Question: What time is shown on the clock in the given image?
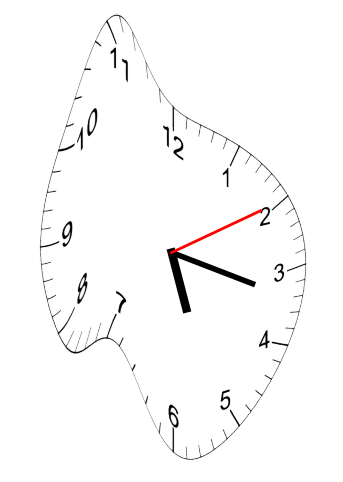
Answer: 05:17:10